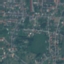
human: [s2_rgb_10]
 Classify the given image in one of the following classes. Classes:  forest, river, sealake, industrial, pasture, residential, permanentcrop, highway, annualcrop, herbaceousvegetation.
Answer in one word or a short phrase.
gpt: Residential